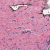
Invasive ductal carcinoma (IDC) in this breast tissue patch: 0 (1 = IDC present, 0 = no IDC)